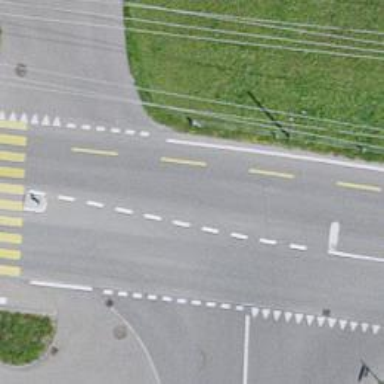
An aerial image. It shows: Secondary road with asphalt surface. There is designated cycle lane on the left side.